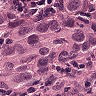
Metastatic tissue present: yes